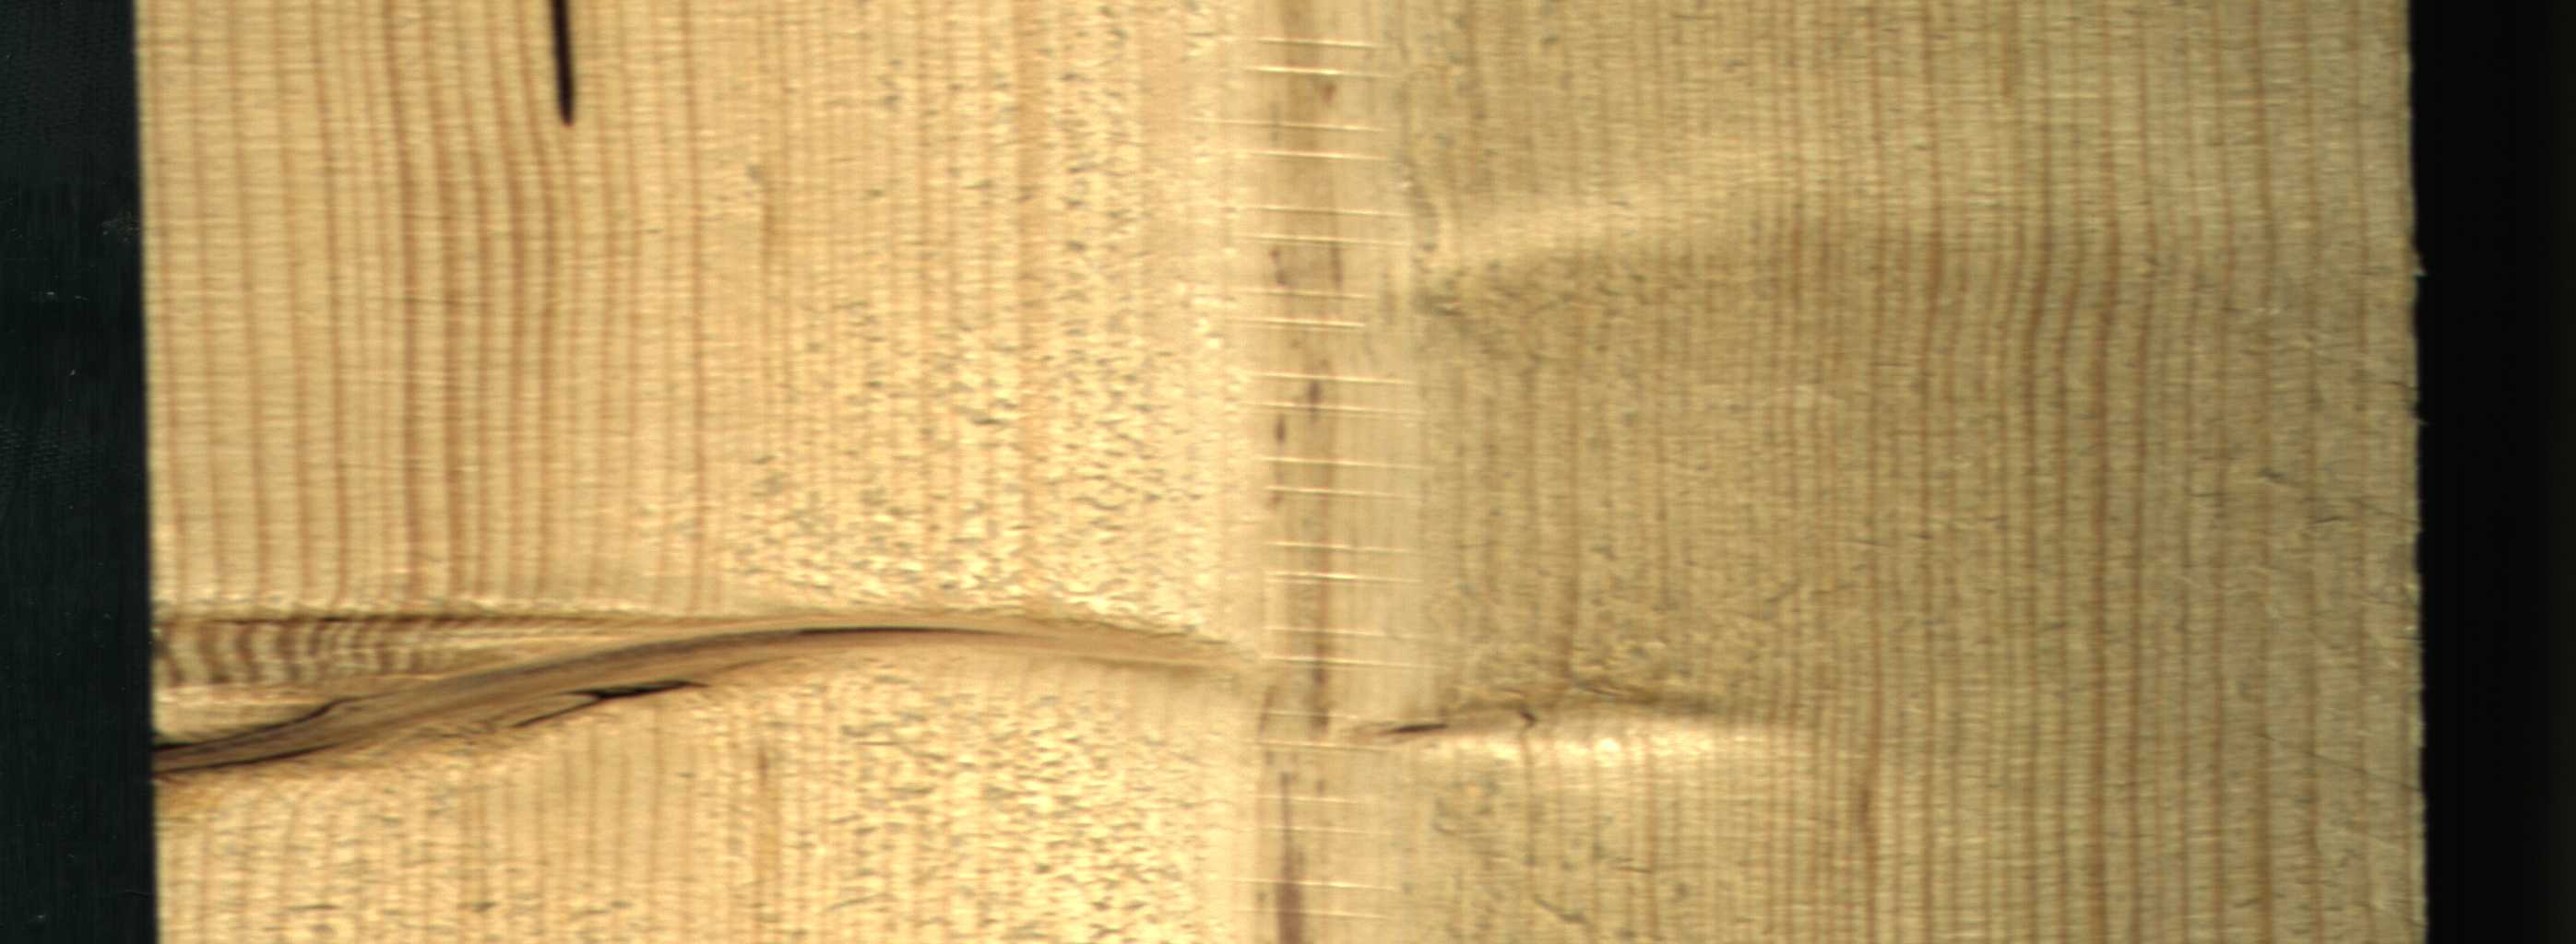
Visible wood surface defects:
Marrow
resin
Dead_Knot
Live_Knot